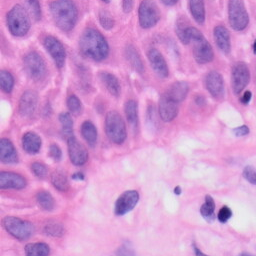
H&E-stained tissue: Skin